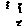
Label: zigzag